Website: macys
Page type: payment
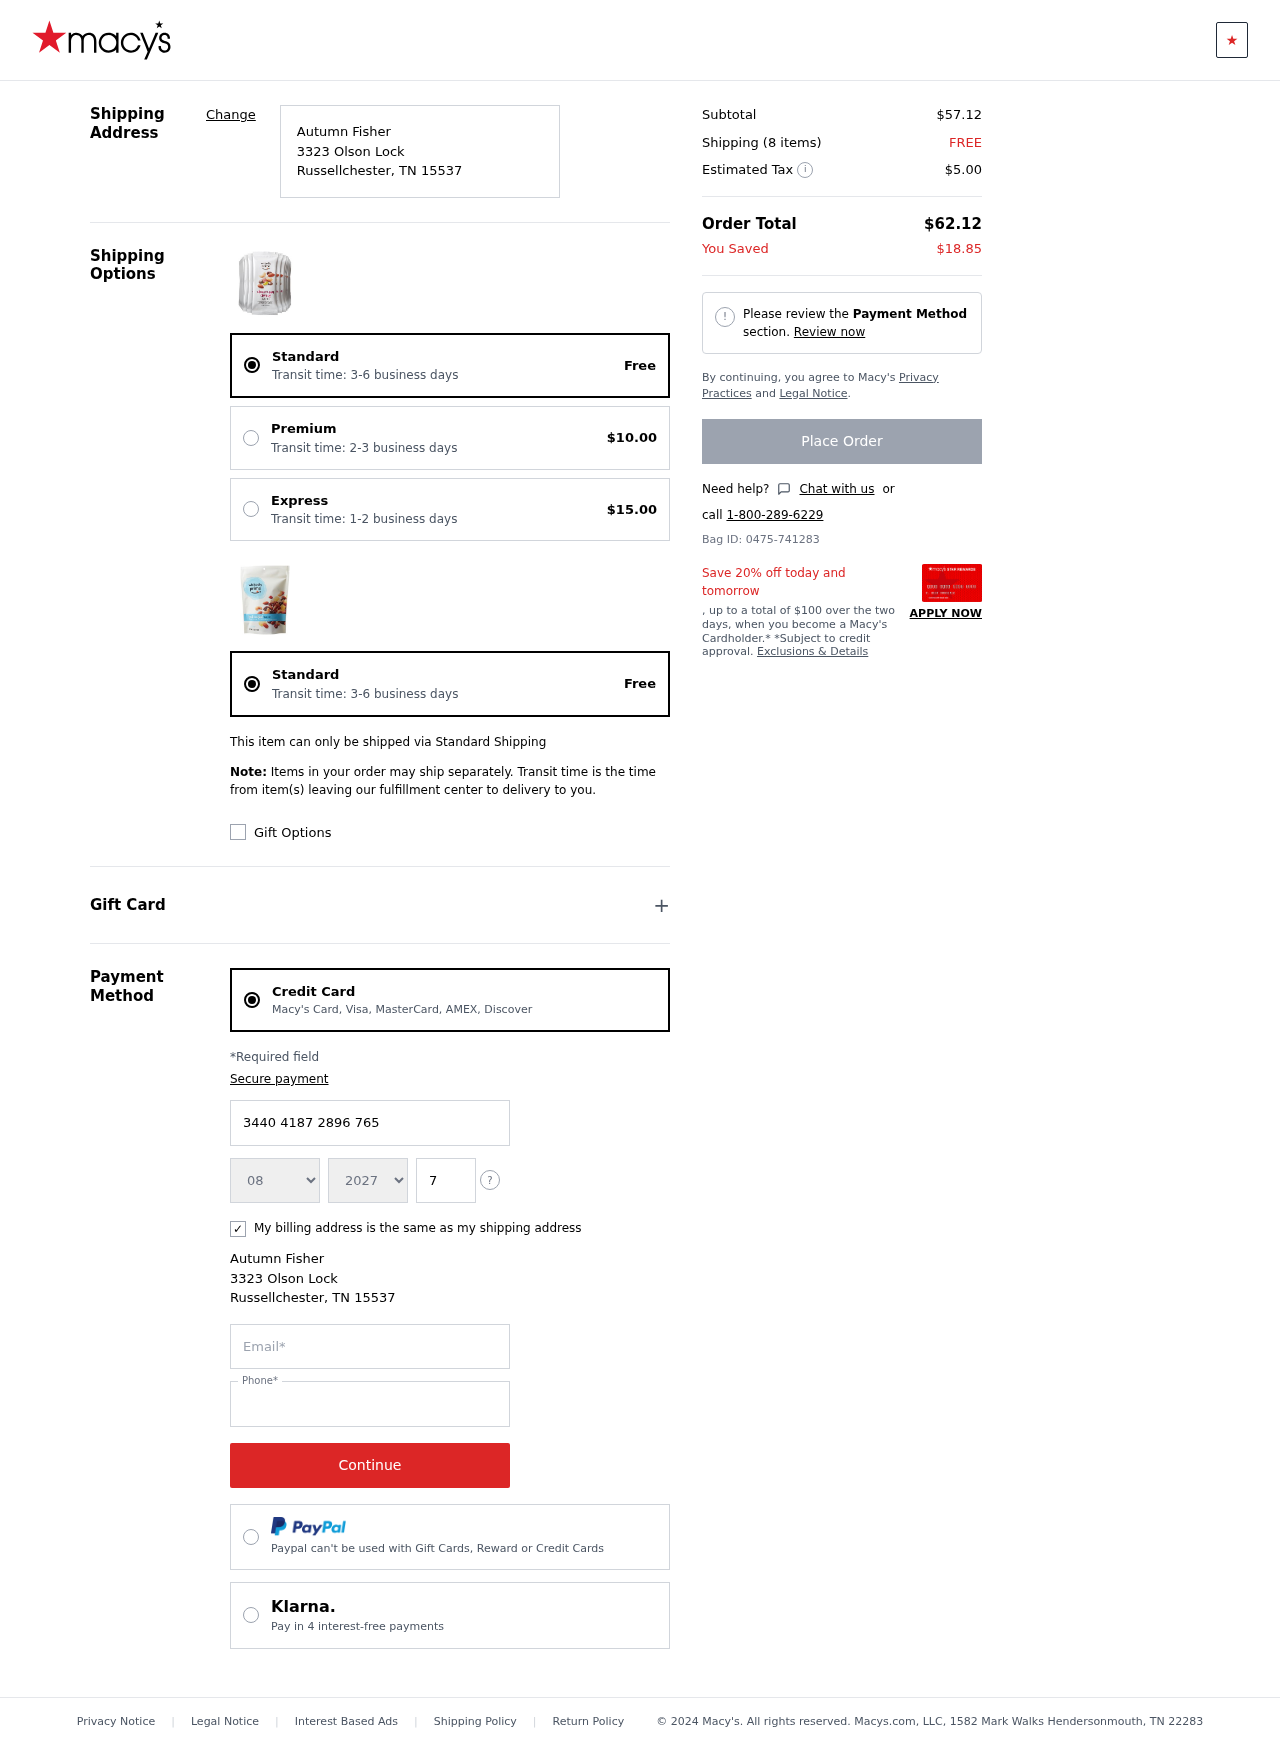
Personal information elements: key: PII_CARD_CVV
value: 7486
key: PII_CARD_EXPIRY_MONTH
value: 08
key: PII_CARD_EXPIRY_YEAR
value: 27
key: PII_CARD_NUMBER
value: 3440 4187 2896 765
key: PII_CITY
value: Russellchester
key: PII_EMAIL
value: autumn_fisher@gmail.com
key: PII_FULLNAME
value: Autumn Fisher
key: PII_PHONE
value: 3667125878
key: PII_POSTCODE
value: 15537
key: PII_STATE_ABBR
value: TN
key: PII_STREET
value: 3323 Olson Lock
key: PII_FULLNAME2
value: Autumn Fisher
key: PII_STREET2
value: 3323 Olson Lock
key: PII_CITY2
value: Russellchester
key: PII_STATE_ABBR2
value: TN
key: PII_POSTCODE2
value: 15537
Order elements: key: ORDER_DELIVERY_DATE
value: Transit time: 3-6 business days
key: ORDER_SHIPPING_STANDARD
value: Free
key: ORDER_SHIPPING_PREMIUM
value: $10.00
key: ORDER_SHIPPING_EXPRESS
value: $15.00
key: ORDER_DELIVERY_DATE2
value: Transit time: 3-6 business days
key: ORDER_SHIPPING_STANDARD2
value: Free
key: ORDER_SUBTOTAL
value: $57.12
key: ORDER_NUM_ITEMS
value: Shipping (8 items)
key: ORDER_SHIPPING_COST
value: FREE
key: ORDER_TAX
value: $5.00
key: ORDER_TOTAL
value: $62.12
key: ORDER_SAVINGS
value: $18.85
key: ORDER_ID
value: Bag ID: 0475-741283